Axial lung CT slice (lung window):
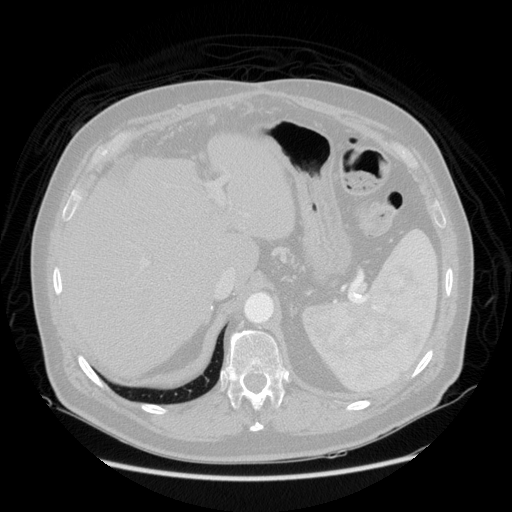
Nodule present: no